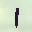
Label: 1